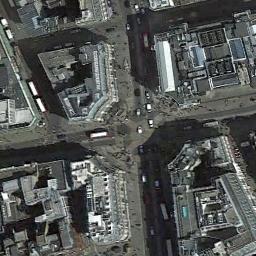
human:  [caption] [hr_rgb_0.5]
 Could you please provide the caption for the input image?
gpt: A commercial area has lots of buildings and some roads go through the commercial area while a crossroads is in the commercial area .

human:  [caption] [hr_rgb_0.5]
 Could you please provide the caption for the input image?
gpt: The commercial area is near the road with many cars .

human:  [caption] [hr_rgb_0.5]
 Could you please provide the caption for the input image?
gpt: There are many dense tall buildings and several roads and many trees in a business district .

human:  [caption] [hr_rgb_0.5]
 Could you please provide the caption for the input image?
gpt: There are several tall buildings .

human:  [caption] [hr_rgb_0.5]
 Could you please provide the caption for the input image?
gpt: It is a crossroad on a commercial area .